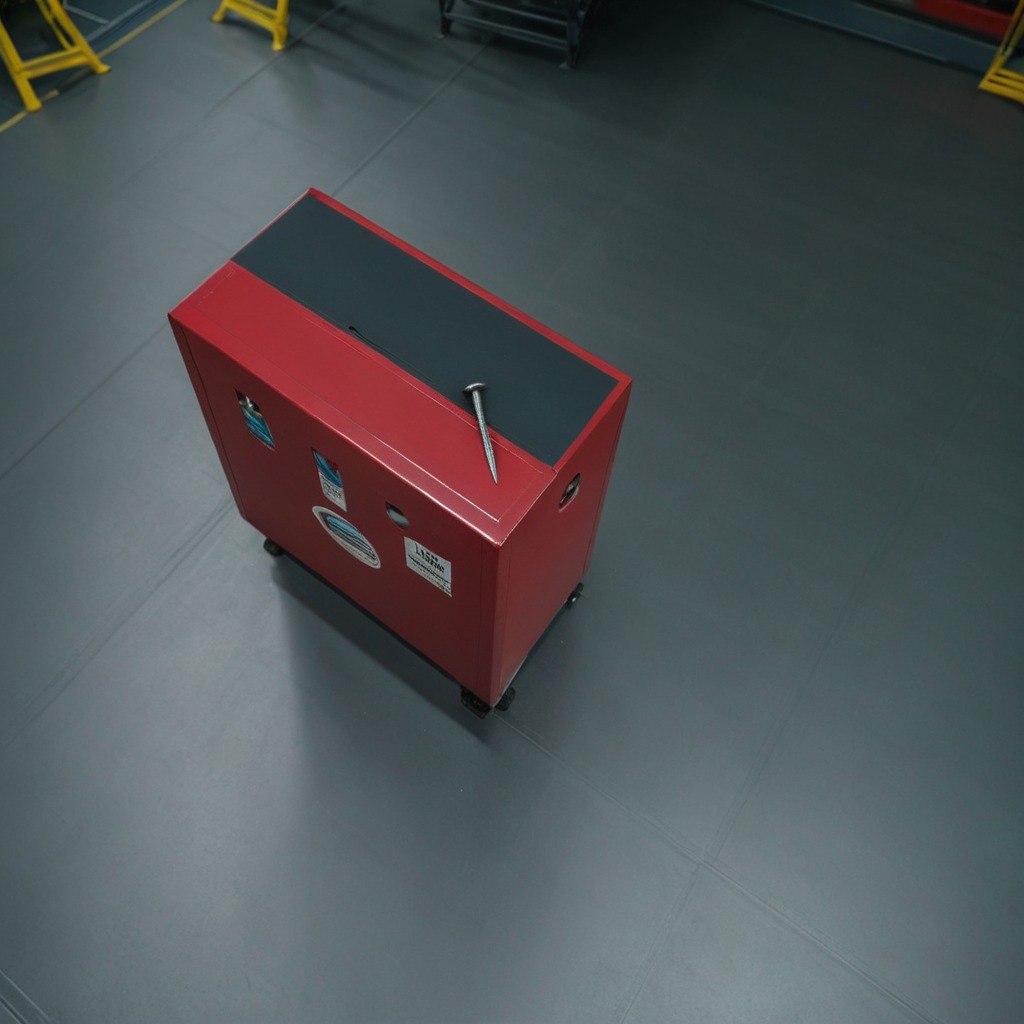
An iron nail lies on the toolbox surface.